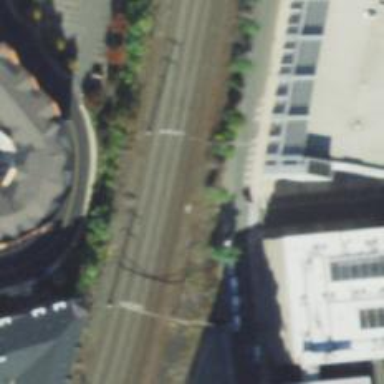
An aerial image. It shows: Railway track with contact lines for electrification.